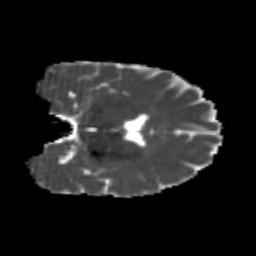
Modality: MD
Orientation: coronal
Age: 21
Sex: male
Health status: healthy
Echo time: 0.074 s